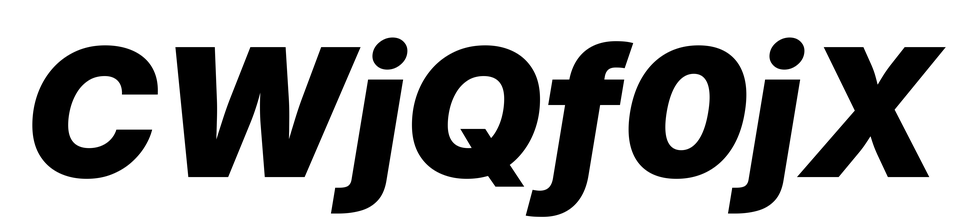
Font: Inter-Italic_Black_Italic